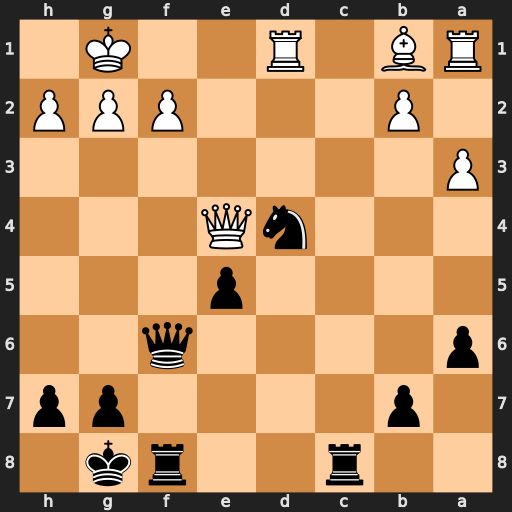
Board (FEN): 2r2rk1/1p4pp/p4q2/4p3/3nQ3/P7/1P3PPP/RB1R2K1
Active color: b
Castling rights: -
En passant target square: -
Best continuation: Qxf2+ Kh1 Qf1+ Rxf1 Rxf1#